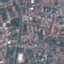
Land use / land cover class: Residential